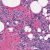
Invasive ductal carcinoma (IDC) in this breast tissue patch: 0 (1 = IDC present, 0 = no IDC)